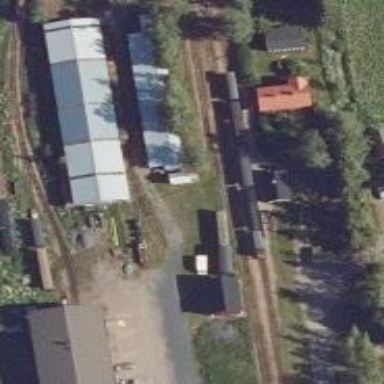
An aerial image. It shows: Narrow-gauge railway in yard.